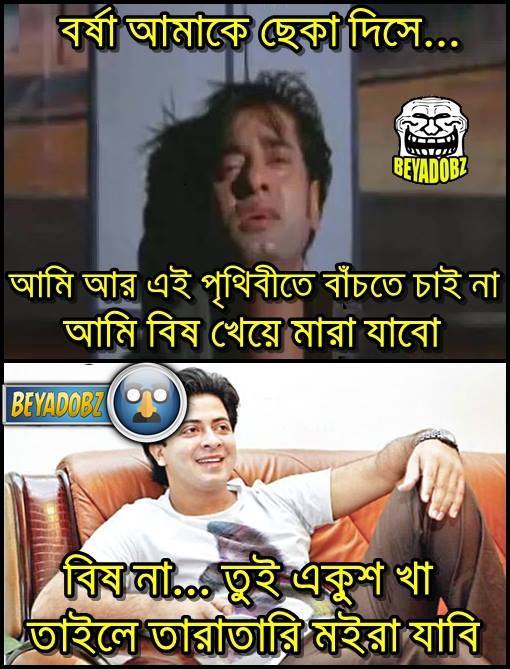
Caption: বর্ষা আমাকে ছেকা দিসে...আমি আর এই পৃথিবীতে বাঁচতে চাই না আমি বিষ খেয়ে মারা যাবো বিষ না... তুই একুশ খা তাইলে তারাতারি মইরা যাবি
Label: non-hate